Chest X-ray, AP view. Patient: 46 years old, sex M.
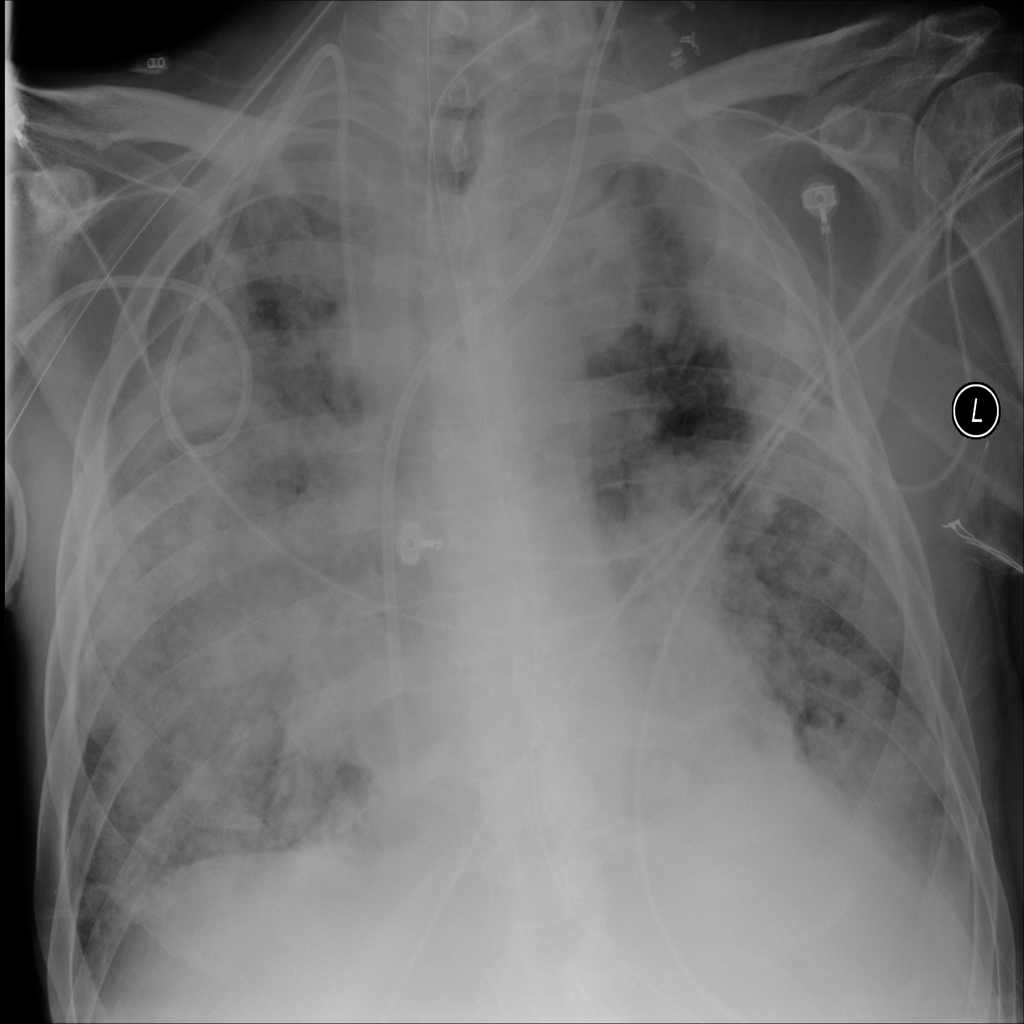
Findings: Infiltration